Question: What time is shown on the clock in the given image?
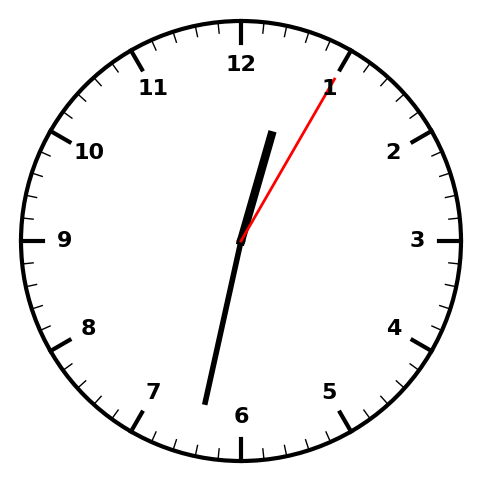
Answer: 12:32:05